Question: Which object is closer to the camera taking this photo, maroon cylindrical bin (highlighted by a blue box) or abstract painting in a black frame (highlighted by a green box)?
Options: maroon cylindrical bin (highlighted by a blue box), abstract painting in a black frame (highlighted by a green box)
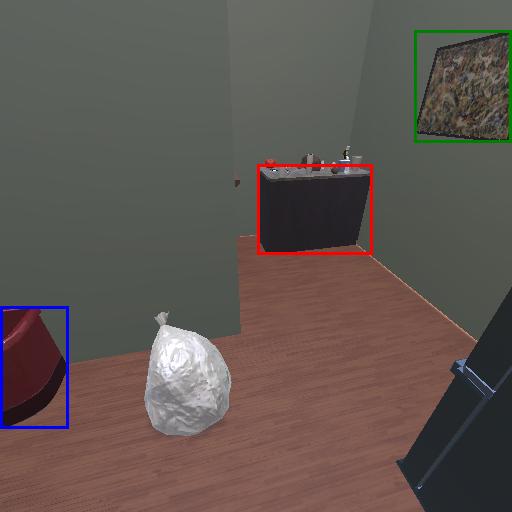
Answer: maroon cylindrical bin (highlighted by a blue box)